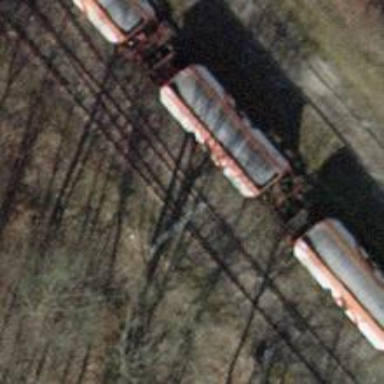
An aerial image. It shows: Single-track railway spur.